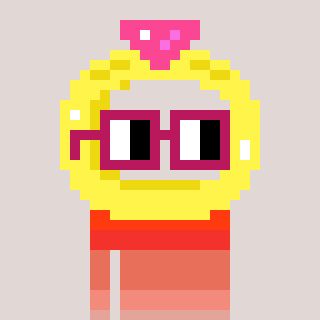
a pixel art character with square dark red glasses, a ring-shaped head and a computerblue-colored body on a warm background